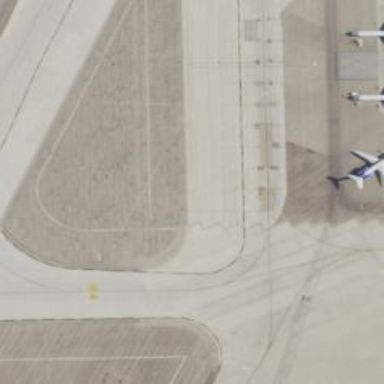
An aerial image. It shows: View of taxiway at the airport.